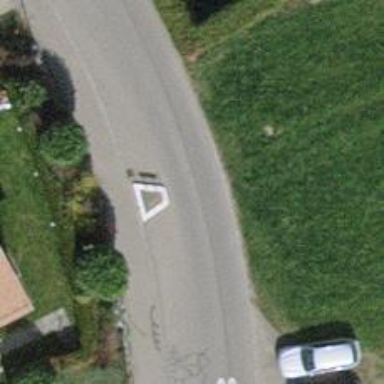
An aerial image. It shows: Traffic calming feature called choker.